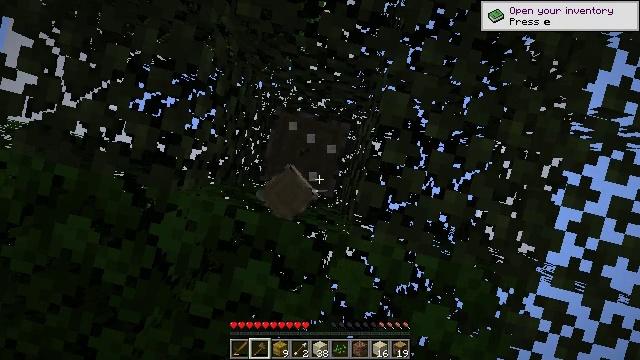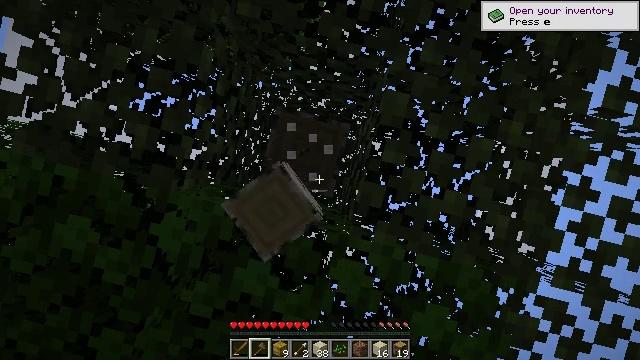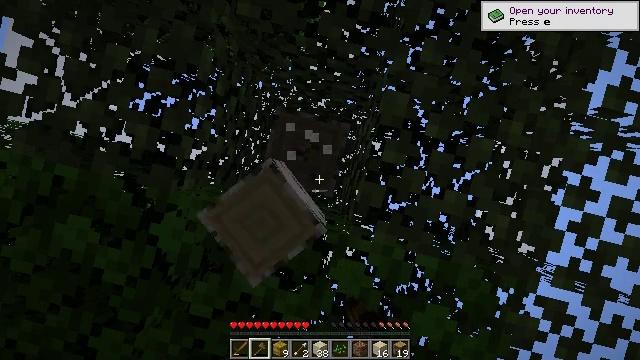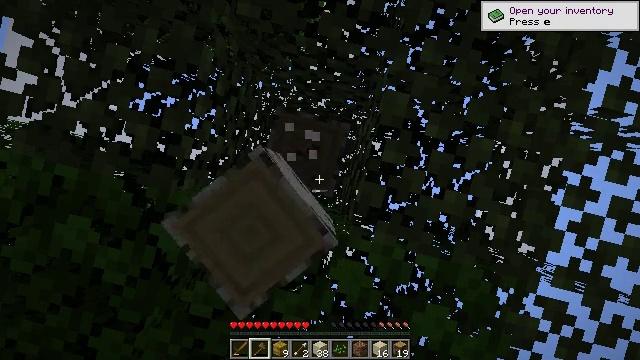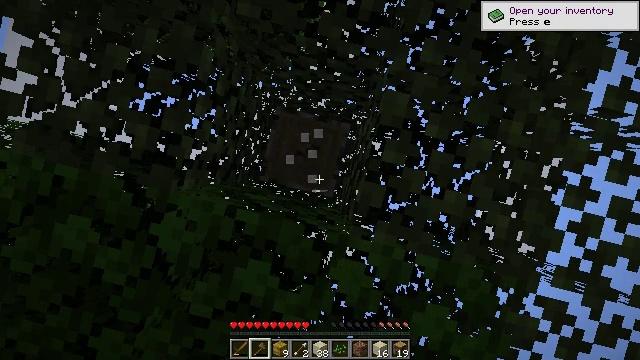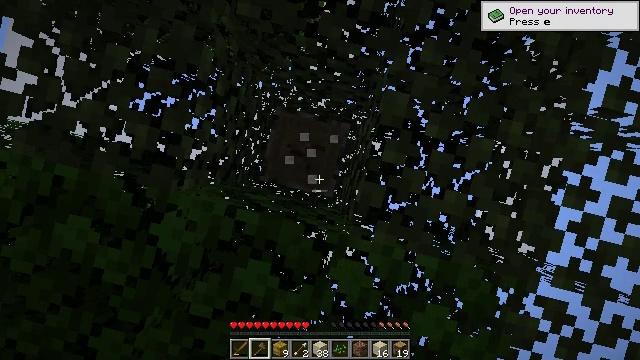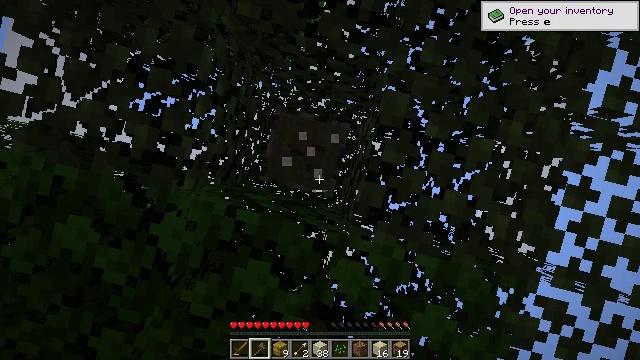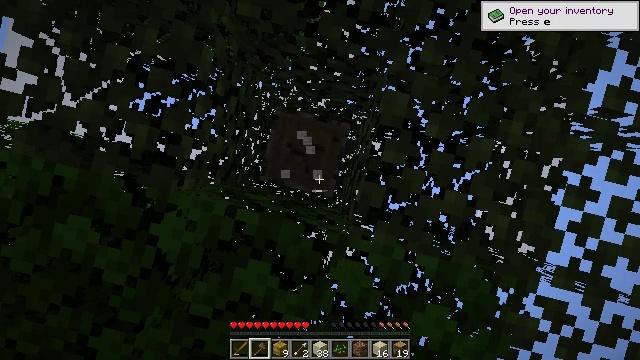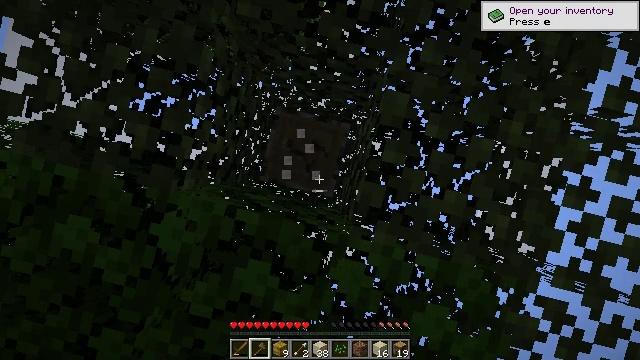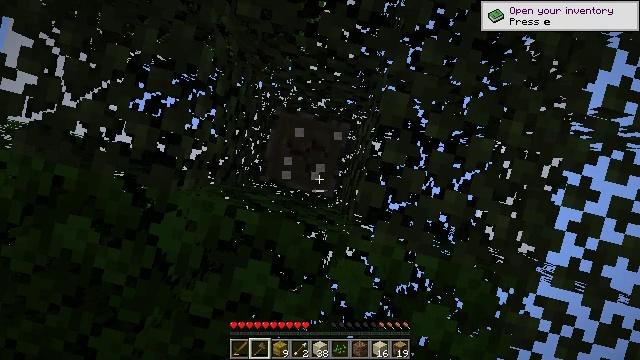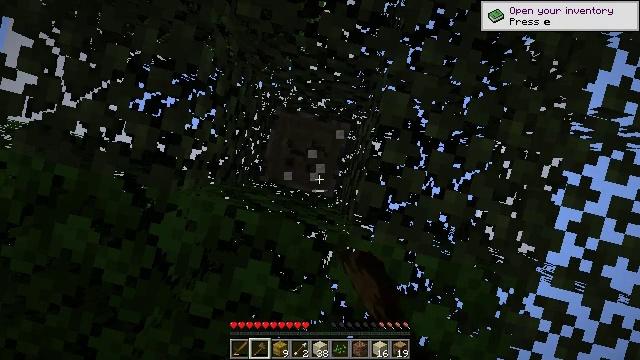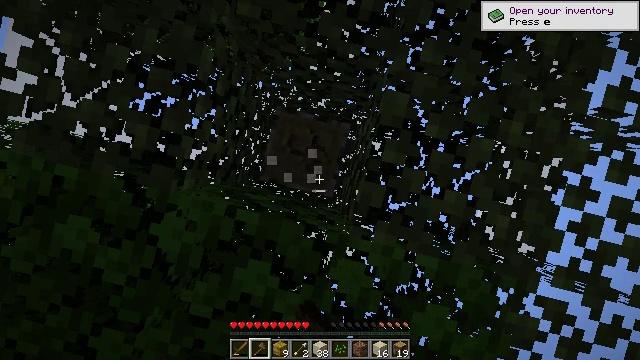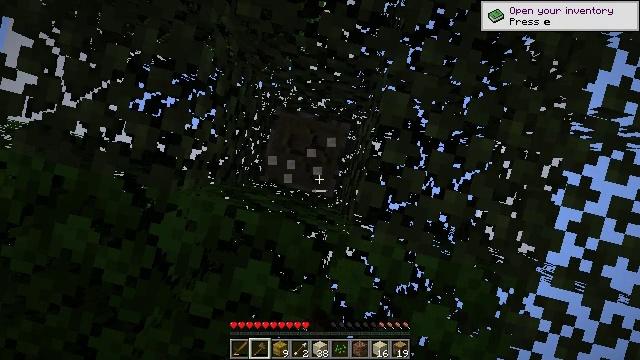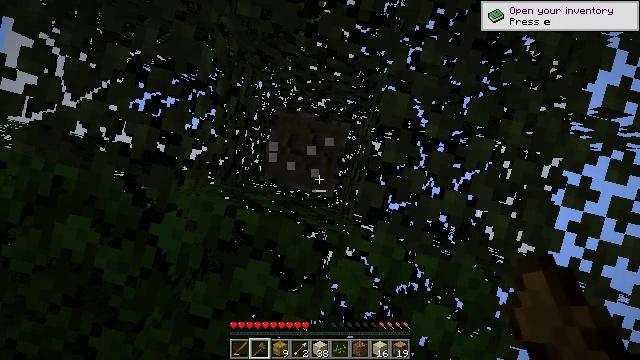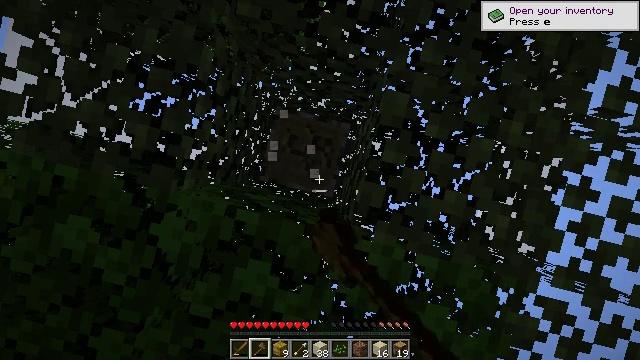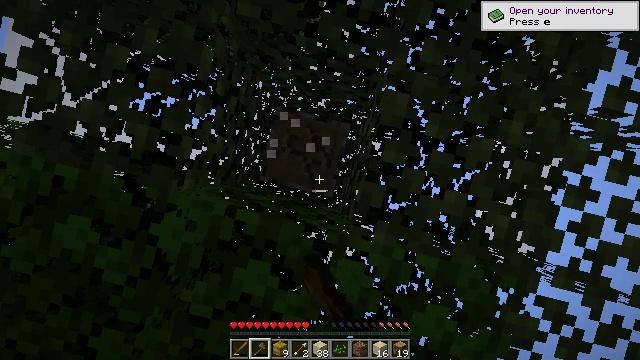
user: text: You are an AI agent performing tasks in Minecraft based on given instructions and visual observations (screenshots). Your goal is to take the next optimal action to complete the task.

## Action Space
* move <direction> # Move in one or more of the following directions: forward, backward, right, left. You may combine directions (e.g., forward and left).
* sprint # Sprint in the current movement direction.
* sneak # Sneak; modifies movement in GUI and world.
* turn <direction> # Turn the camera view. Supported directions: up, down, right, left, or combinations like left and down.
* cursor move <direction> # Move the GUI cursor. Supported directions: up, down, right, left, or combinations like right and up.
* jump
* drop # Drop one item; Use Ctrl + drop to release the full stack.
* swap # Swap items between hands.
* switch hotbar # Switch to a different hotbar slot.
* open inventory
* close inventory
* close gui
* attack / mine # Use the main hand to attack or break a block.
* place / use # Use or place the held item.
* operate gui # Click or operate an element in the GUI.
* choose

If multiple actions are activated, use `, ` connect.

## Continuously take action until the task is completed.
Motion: motion action
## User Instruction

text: Mine the birch log from the tree.
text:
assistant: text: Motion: attack / mine
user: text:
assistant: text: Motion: attack / mine
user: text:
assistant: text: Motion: attack / mine
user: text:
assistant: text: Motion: attack / mine
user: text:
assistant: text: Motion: attack / mine
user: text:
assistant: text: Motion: attack / mine
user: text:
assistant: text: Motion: attack / mine
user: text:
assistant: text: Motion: attack / mine
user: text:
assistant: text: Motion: attack / mine
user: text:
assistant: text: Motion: attack / mine
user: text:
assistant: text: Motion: attack / mine
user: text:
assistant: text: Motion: attack / mine
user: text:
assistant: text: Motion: attack / mine
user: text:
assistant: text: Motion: attack / mine
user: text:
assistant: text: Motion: attack / mine
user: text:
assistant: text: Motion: attack / mine
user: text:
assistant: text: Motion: attack / mine
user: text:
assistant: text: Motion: attack / mine
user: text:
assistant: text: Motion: attack / mine
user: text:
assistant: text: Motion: attack / mine
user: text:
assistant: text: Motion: attack / mine
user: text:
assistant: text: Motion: attack / mine
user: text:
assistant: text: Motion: attack / mine
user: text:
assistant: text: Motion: attack / mine
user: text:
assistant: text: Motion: attack / mine
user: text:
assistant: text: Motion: attack / mine
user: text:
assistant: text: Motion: attack / mine
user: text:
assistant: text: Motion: attack / mine
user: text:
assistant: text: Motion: attack / mine
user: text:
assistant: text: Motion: attack / mine